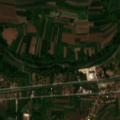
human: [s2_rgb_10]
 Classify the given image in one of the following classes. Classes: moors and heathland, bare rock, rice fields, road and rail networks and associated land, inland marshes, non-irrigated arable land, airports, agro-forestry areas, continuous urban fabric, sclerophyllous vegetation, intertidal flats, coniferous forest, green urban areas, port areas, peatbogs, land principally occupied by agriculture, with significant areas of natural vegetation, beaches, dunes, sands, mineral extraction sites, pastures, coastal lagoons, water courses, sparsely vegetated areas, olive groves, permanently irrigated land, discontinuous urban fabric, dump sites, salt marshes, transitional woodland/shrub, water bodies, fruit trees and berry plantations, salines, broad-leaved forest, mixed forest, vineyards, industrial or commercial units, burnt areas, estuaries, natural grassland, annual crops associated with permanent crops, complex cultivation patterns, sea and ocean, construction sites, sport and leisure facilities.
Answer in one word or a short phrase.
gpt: discontinuous urban fabric, non-irrigated arable land, complex cultivation patterns, land principally occupied by agriculture, with significant areas of natural vegetation